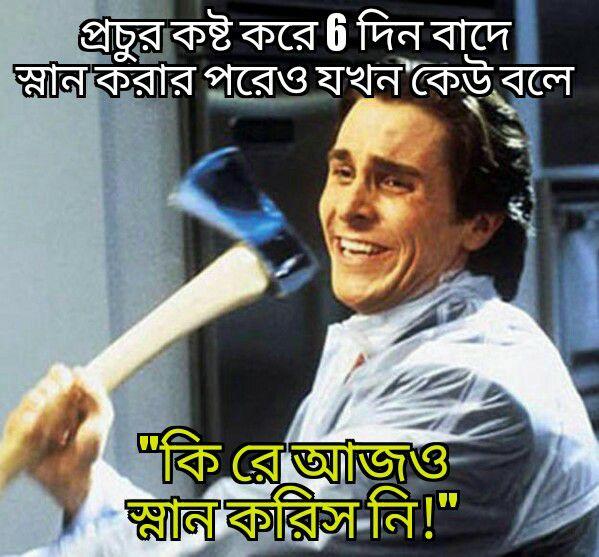
Text: প্রচুর কষ্ট করে ৬ দিন বাদে স্নান করার পরেও যখন কেউ বলে, "কিরে আজও স্নান করিসনি?"
Label: Non Hate